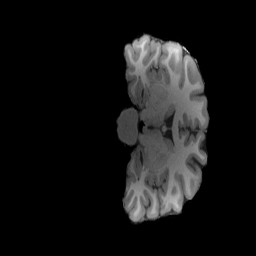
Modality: T1w
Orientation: coronal
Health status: healthy